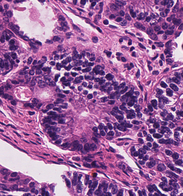
Tumor epithelial tissue: yes
Tumor-associated stroma tissue: yes
Normal tissue: no